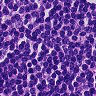
Metastatic tissue present: no